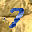
Label: 7